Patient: sex M, age 81
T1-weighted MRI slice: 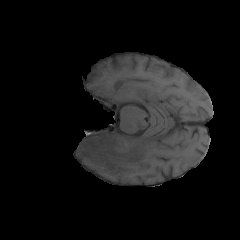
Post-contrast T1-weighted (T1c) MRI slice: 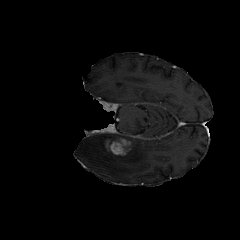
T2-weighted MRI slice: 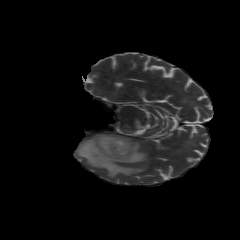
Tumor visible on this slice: yes
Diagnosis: Glioblastoma, IDH-wildtype
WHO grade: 4